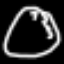
Label: clock